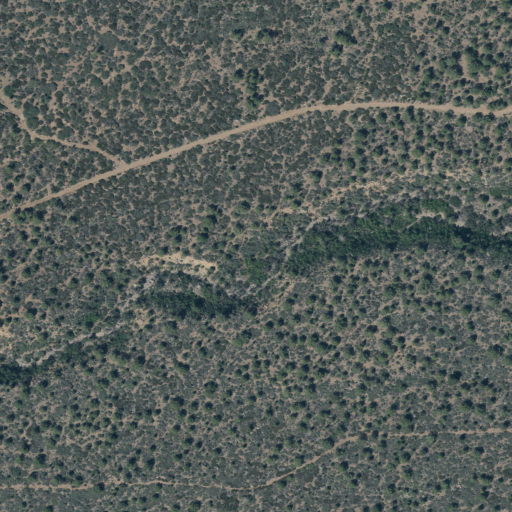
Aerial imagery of valley in Utah named Death Valley Wash containing evergreen forest and shrub